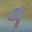
Label: 9